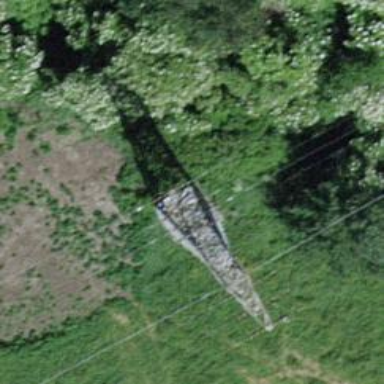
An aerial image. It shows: Power tower.